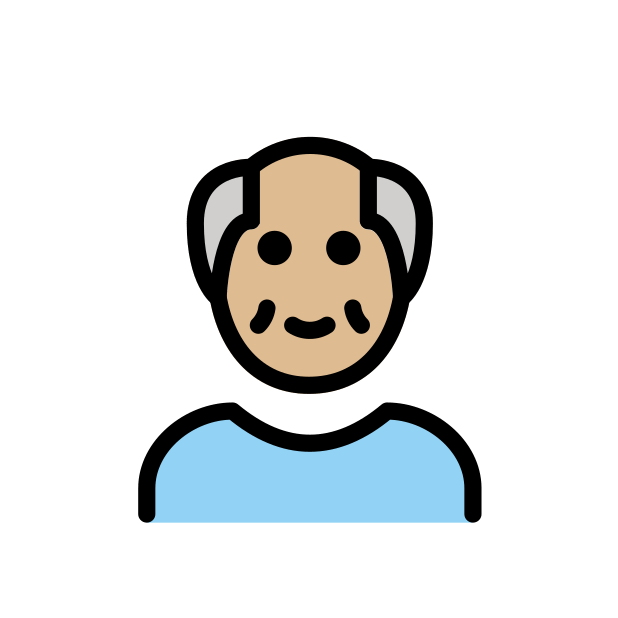
old man: medium-light skin tone